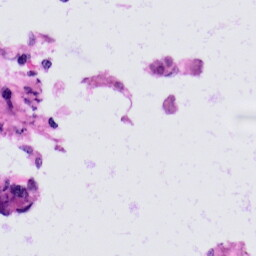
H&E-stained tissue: Skin